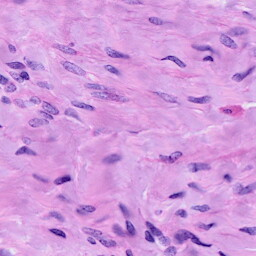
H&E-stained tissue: Cervix